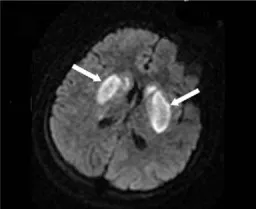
Brain magnetic resonance imaging and computed tomography (CT) scans. Diffusion-weighted imaging shows bilateral hyperintensity lesions of basal ganglia. Arrows).
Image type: radiology (mri)